二年级 · 解析几何
看图列式计算。

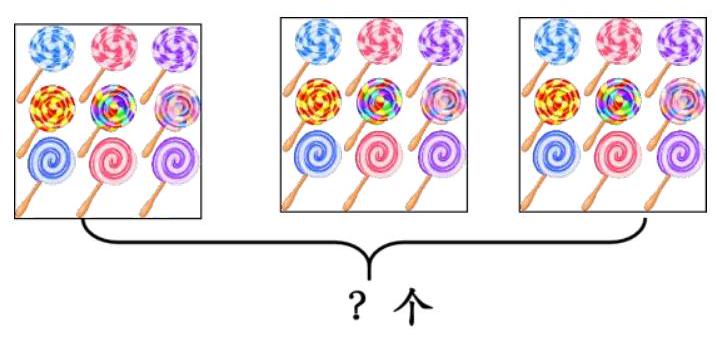
答案: $9 \times 3=27$ (个)

【分析】图中每组有 9 个棒棒糖, 共 3 组, 求一共有多少个棒棒糖, 用乘法计算。

【详解】 $9 \times 3=27$ (个)

一共有 27 个棒棒糖。
解析: $4 \times 8=32$

$32 \div 4=8$

$32 \div 8=4$

【详解】略